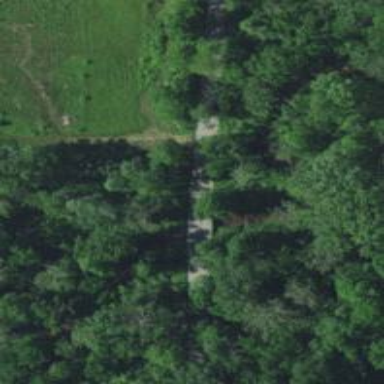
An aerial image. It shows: Tertiary road passing over bridge.